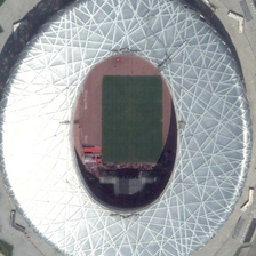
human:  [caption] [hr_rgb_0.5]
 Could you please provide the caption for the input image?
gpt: The stadium is in the middle.

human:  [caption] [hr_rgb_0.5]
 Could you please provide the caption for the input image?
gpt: Stadium right in the middle of the stand.

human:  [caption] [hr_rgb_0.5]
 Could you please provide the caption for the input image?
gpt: The BEM stadium in the middle.

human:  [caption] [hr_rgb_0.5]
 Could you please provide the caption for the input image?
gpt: Stadium right in the middle of the stand.

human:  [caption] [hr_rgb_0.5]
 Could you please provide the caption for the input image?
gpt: Stadium right in the middle of the stand.